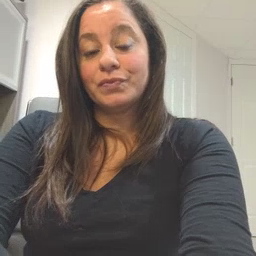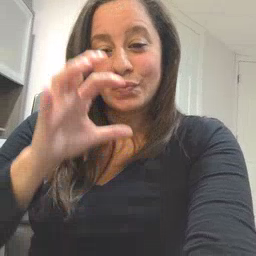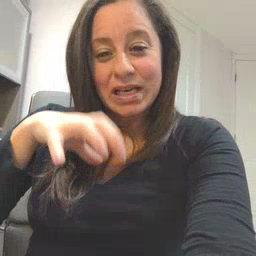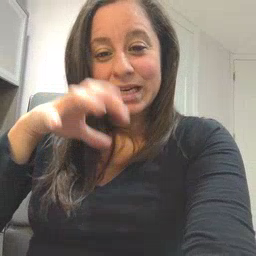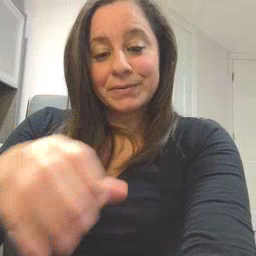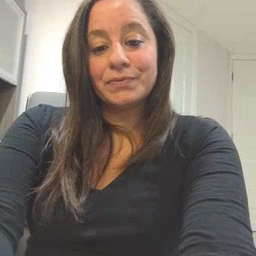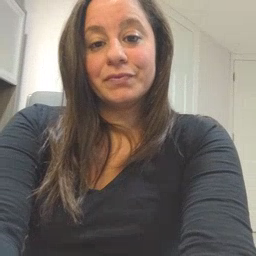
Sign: rain